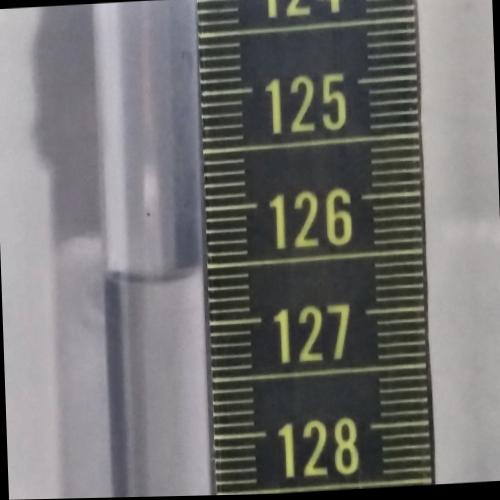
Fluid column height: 126.6 cm